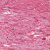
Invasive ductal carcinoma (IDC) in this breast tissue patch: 0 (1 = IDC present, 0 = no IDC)